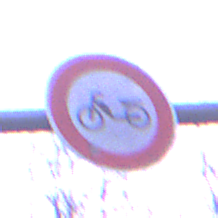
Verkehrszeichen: VerbotMofas
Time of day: Night
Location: Outdoor (Suburban)
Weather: PartlyCloudy
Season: NotSpecified
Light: Artificial